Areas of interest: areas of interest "Business office"
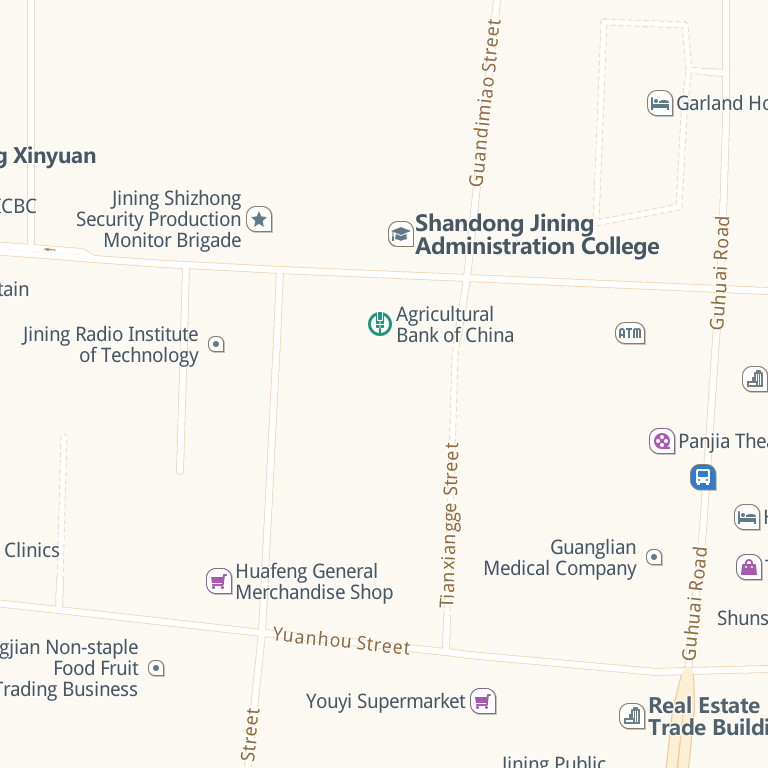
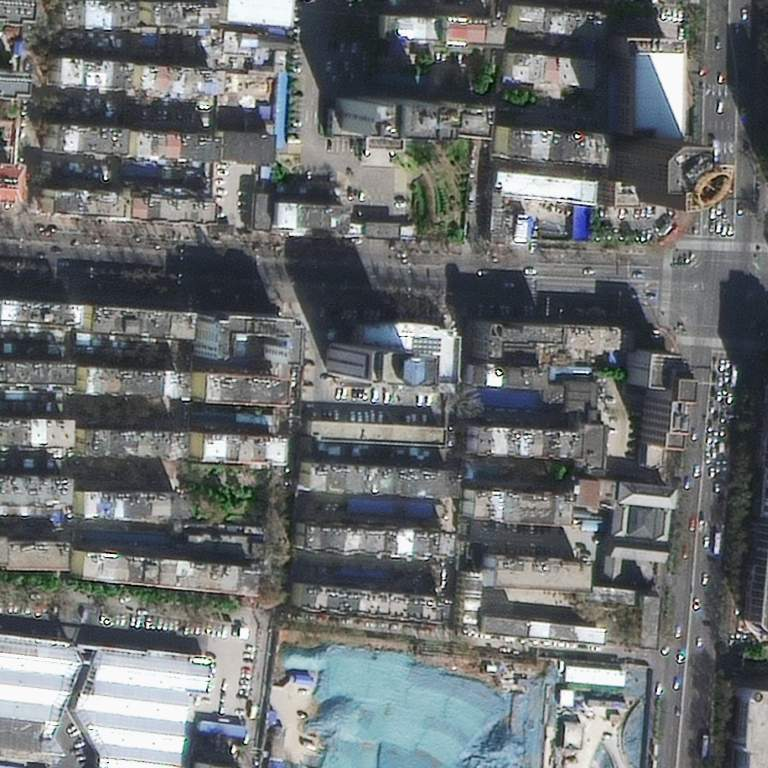